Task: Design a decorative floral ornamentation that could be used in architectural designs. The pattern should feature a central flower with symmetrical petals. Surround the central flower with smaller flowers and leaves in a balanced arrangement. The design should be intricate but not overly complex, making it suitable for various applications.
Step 726:
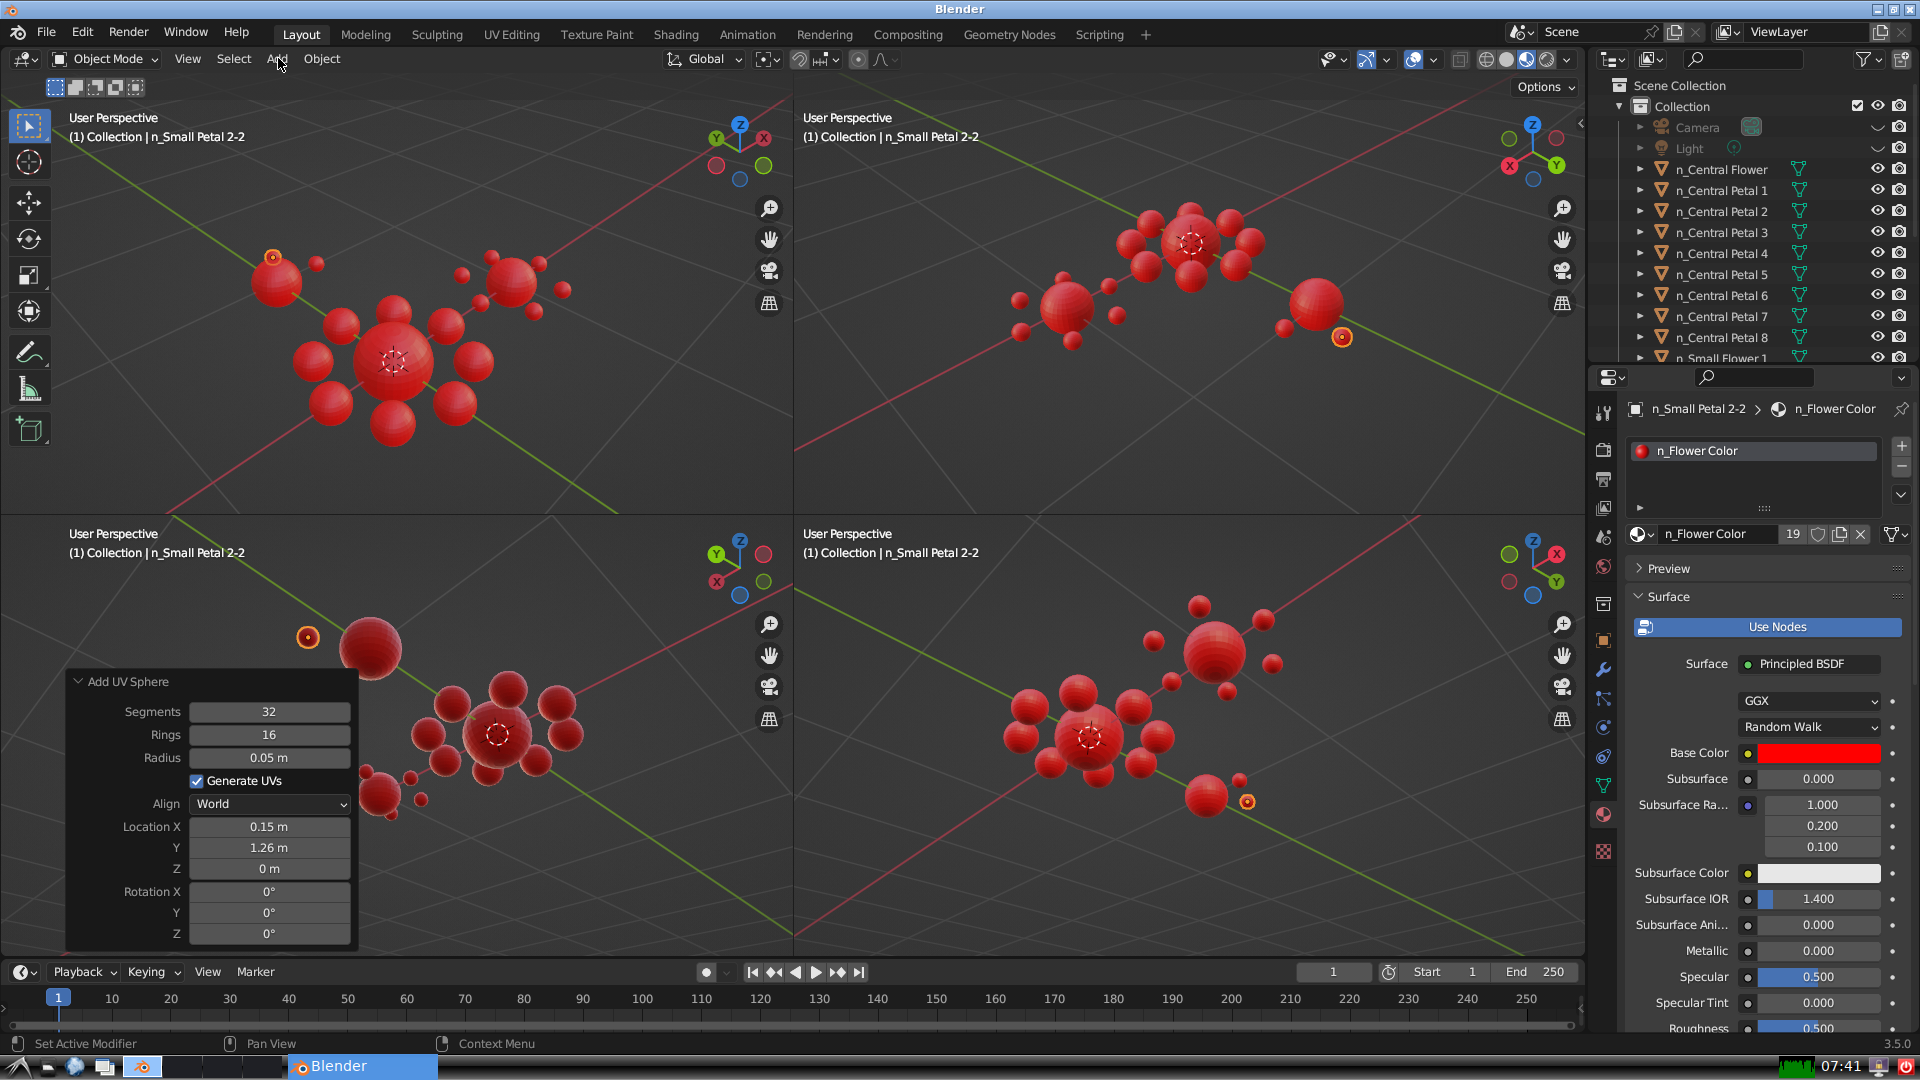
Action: click: no